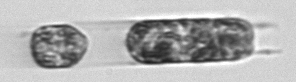
Label: Hemiaulus